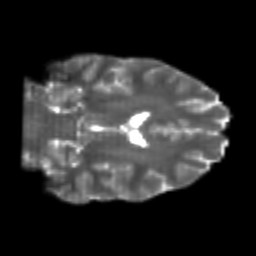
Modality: T2w
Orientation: coronal
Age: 21
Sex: male
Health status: healthy
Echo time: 0.074 s